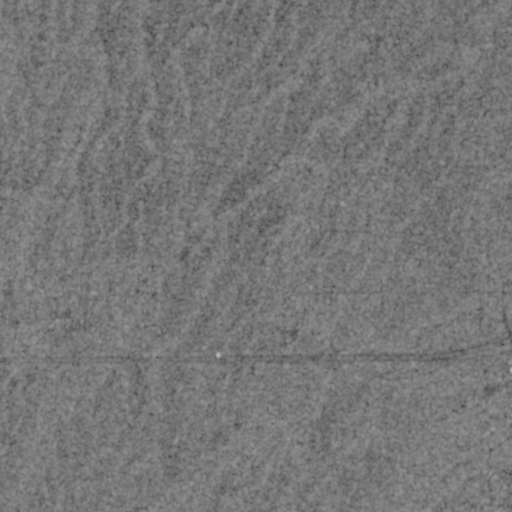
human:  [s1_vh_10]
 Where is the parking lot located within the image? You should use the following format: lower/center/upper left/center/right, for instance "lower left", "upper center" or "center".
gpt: The parking lot is located in the lower right of the image.
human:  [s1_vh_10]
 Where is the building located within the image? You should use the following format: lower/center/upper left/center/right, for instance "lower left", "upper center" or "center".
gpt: The building is located in the lower right of the image.
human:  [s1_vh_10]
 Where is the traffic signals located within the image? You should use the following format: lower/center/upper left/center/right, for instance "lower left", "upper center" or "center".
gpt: The traffic signals is located in the center right of the image.
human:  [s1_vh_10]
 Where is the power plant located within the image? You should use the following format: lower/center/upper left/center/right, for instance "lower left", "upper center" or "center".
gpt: There is no power plant in the image.

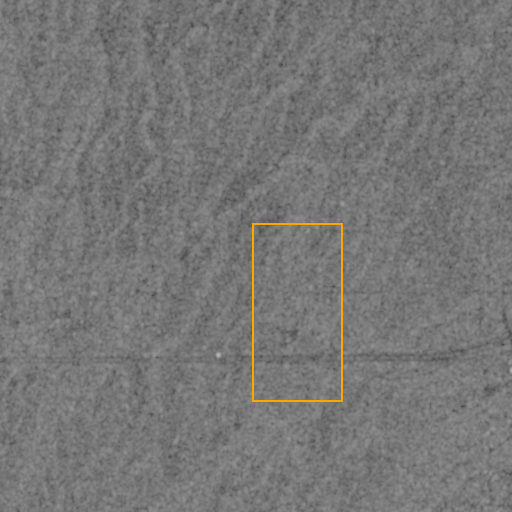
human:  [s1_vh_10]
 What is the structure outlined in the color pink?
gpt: There is no pink outline.
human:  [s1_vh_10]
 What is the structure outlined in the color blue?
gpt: There is no structure outlined in blue.